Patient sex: M
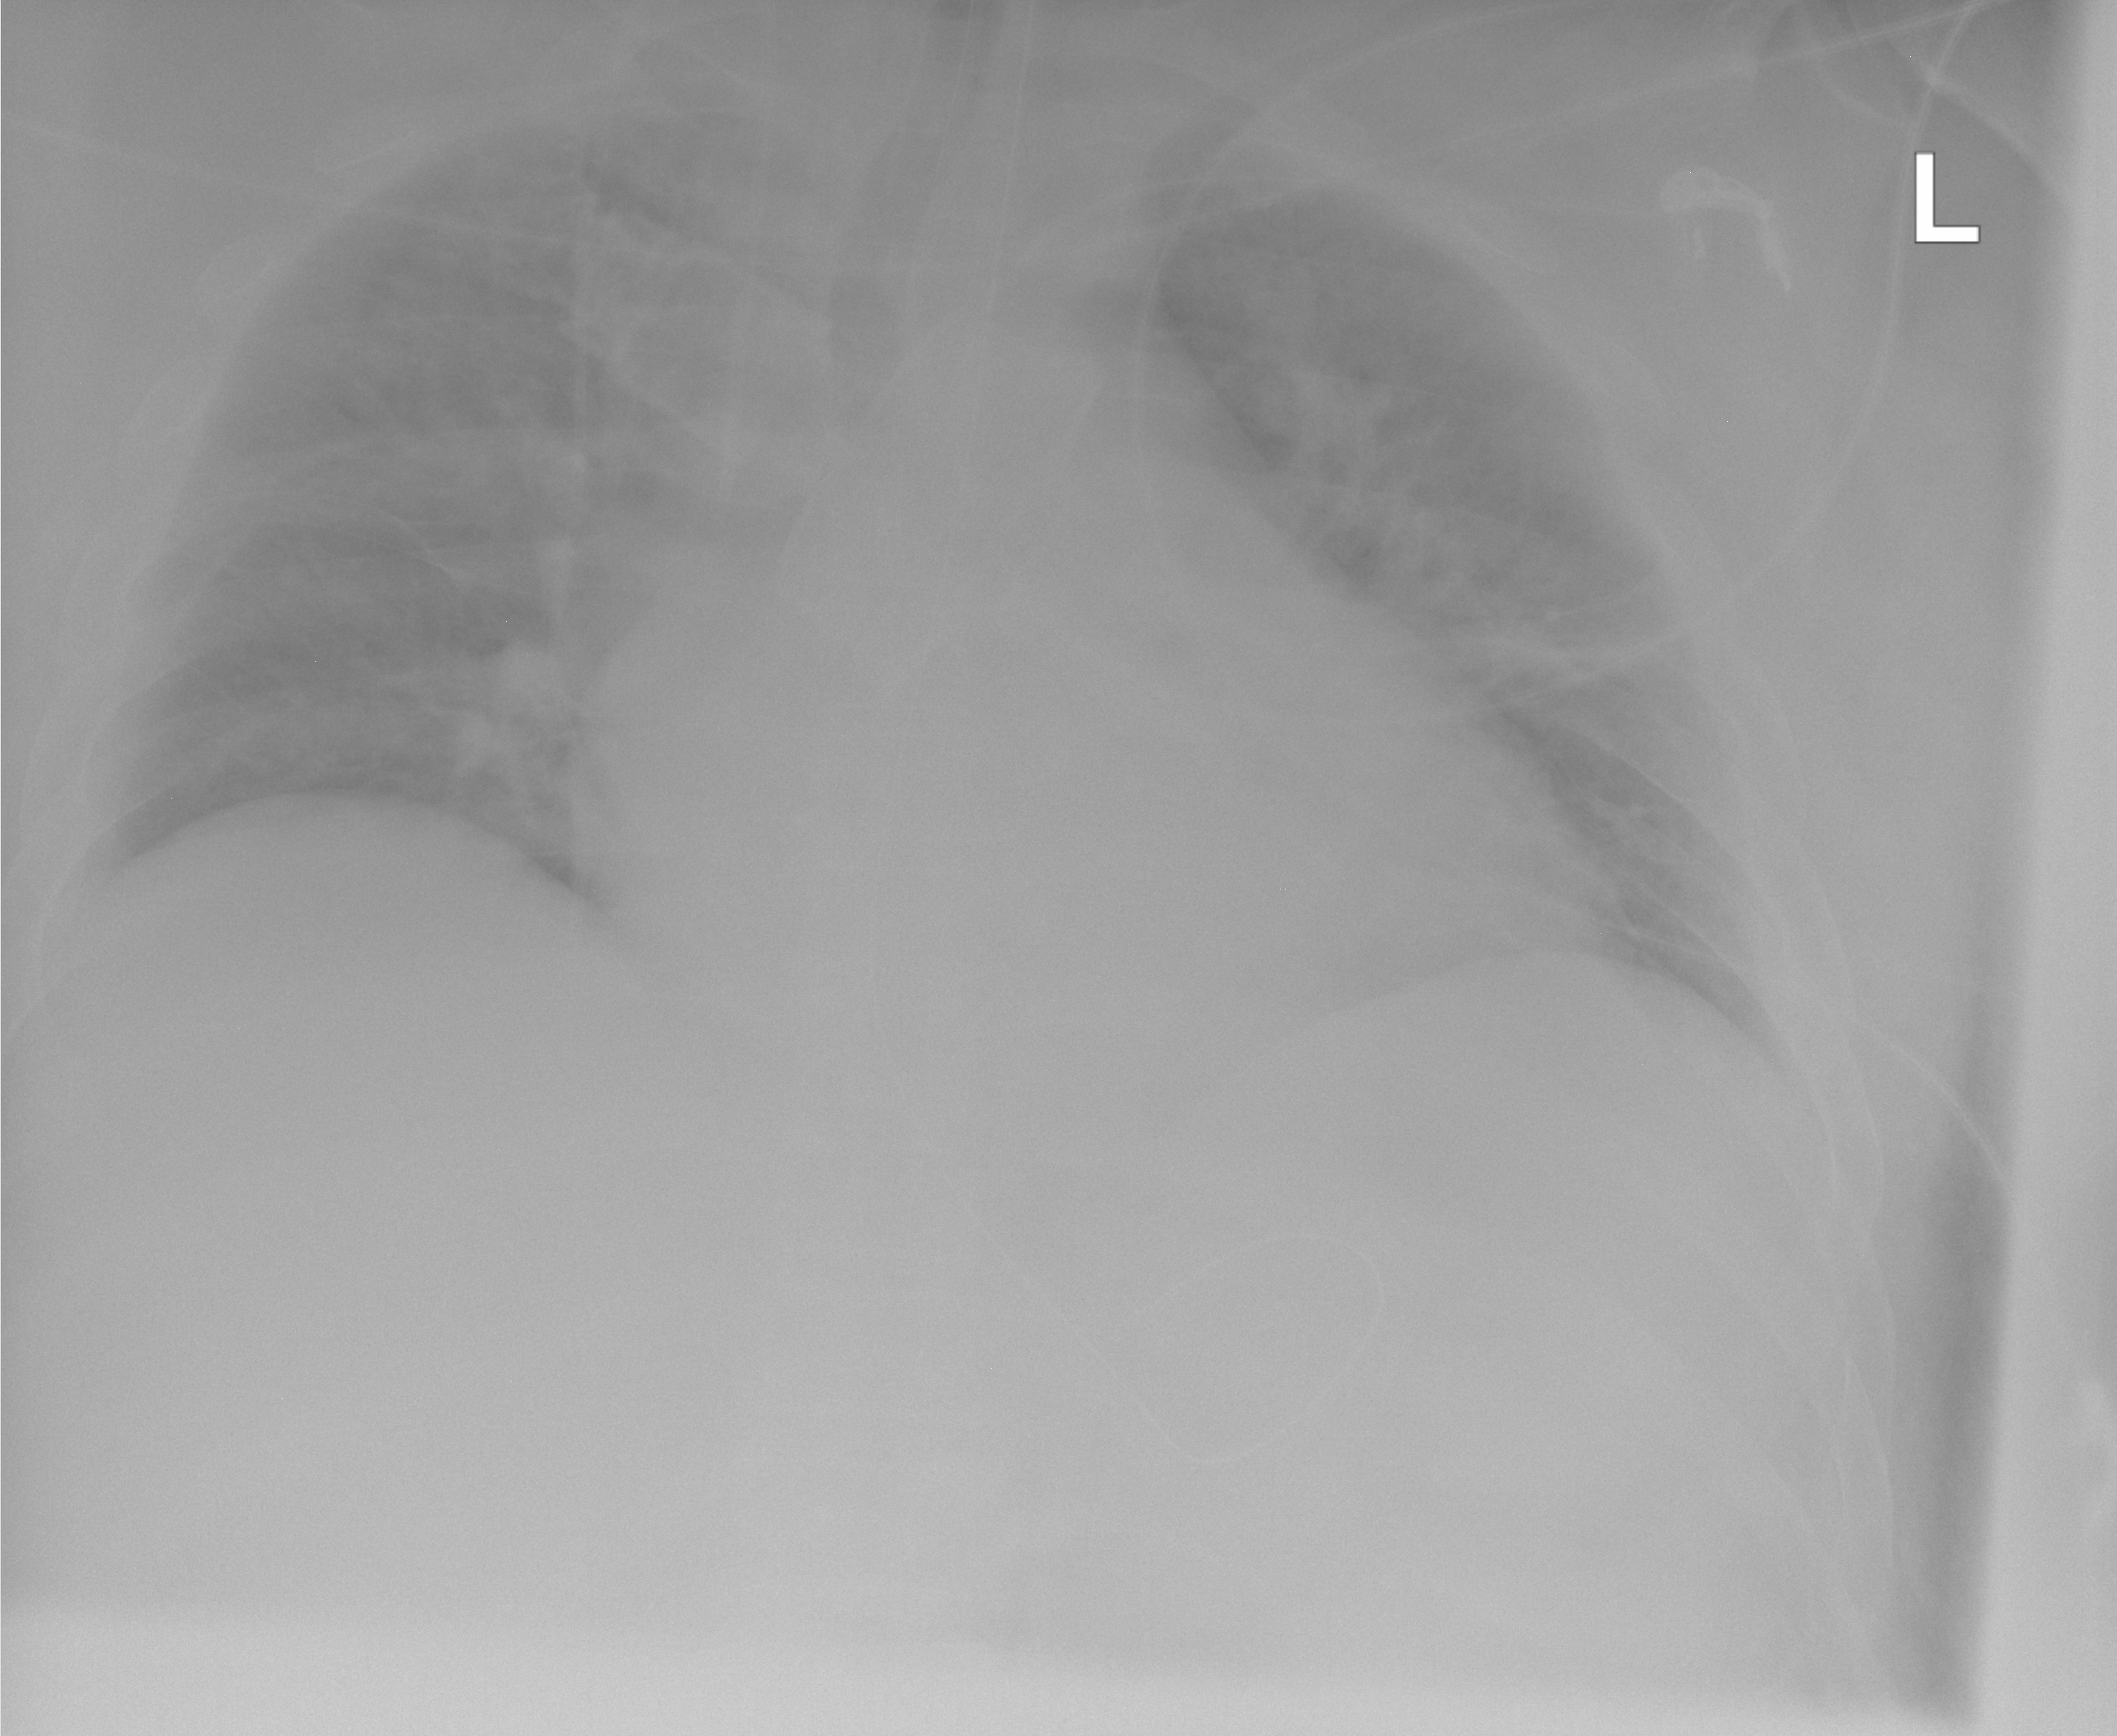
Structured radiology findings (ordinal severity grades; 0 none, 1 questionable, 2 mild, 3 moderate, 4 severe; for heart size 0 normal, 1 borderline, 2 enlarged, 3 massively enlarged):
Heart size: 2
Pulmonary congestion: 2
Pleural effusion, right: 0
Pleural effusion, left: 0
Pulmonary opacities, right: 0
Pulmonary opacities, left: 0
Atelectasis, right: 0
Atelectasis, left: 0